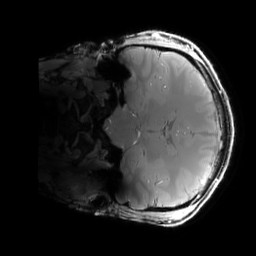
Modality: PDw
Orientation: coronal
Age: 23
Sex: male
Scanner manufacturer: siemens
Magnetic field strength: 6.98 T
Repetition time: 1.78 s
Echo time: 0.00386 s